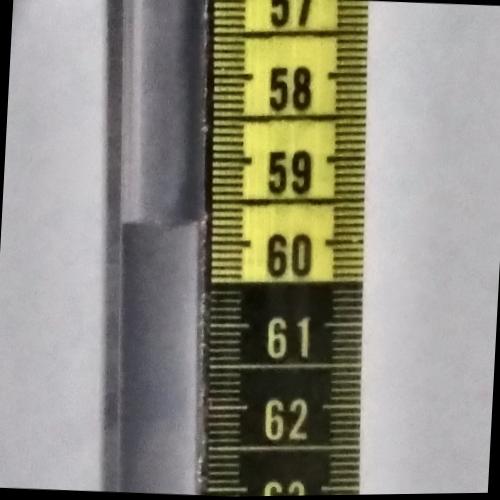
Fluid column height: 59.8 cm